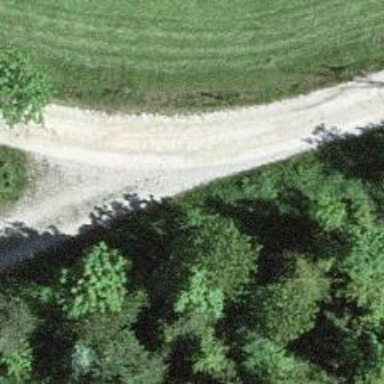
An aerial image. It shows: Gravel track with grade 2 quality.